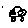
Label: car